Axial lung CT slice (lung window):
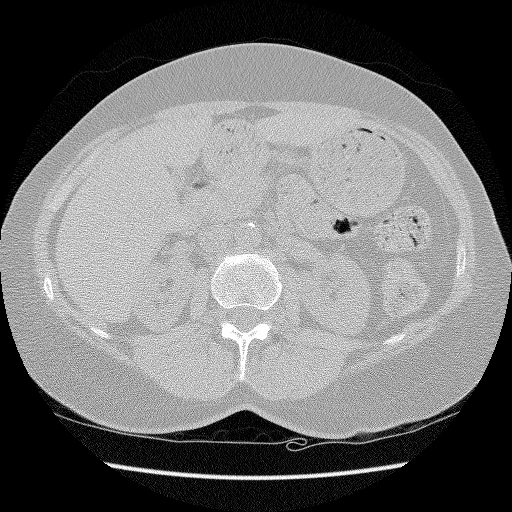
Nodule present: no